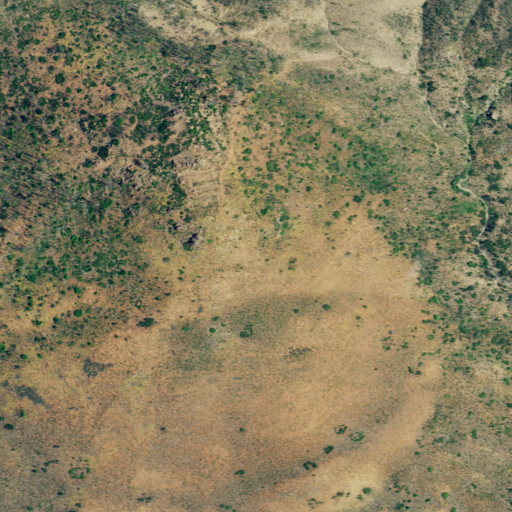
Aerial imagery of mountain in California named Split Rock containing shrub and grassland